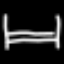
Label: bed